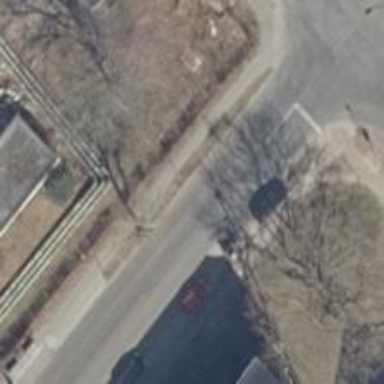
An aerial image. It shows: Street lamp support.